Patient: sex M, age 48
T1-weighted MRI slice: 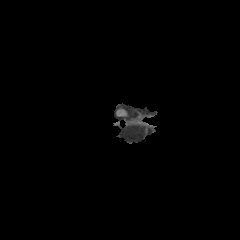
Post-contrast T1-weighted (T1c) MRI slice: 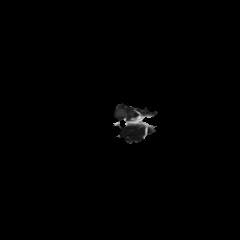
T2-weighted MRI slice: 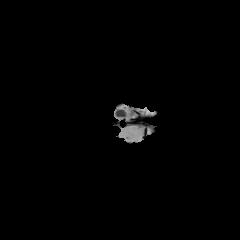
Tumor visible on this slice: no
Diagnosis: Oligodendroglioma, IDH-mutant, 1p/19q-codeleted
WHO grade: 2